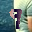
Label: 9